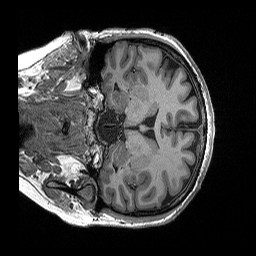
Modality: T1w
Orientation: coronal
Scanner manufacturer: siemens
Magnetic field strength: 3 T
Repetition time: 2.3 s
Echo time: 0.00294 s